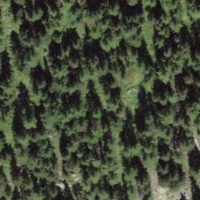
EUNIS habitat code: 43
Species observed at this site:
Rhododendron ferrugineum